Question: The green dot in the picture is the starting point, and the blue dot is the end point. Each move can only go one square to the right or down. How many different simple paths are there?
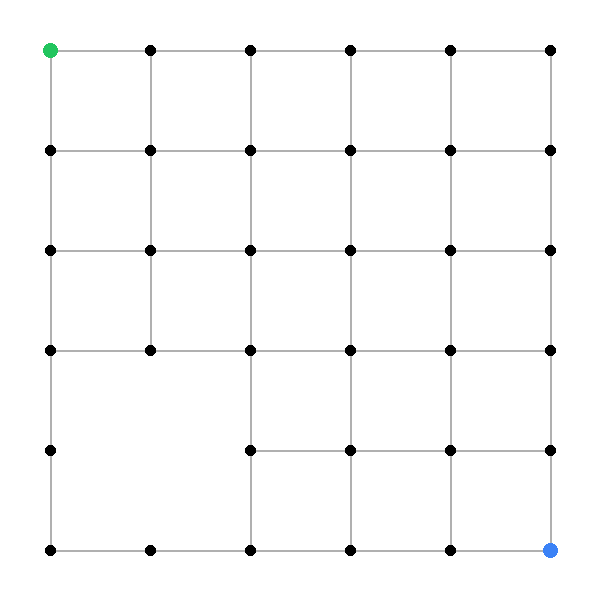
Answer: 227